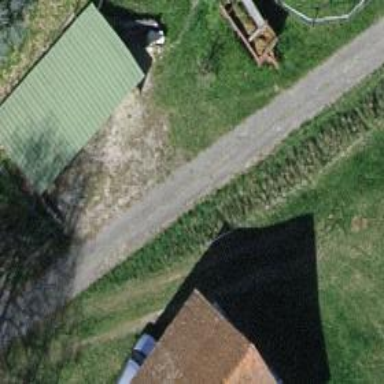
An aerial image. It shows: Paved driveway with excellent grade quality.